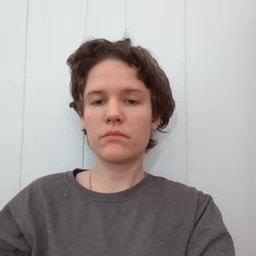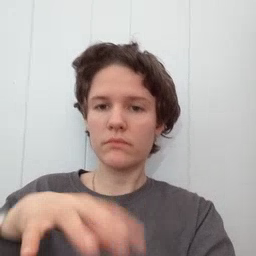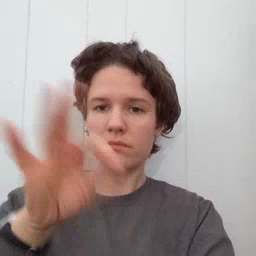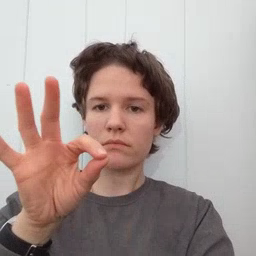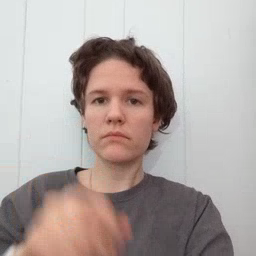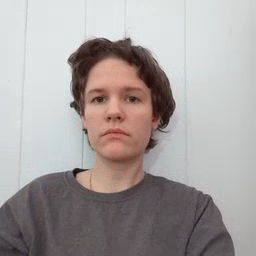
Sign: find